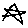
Label: star